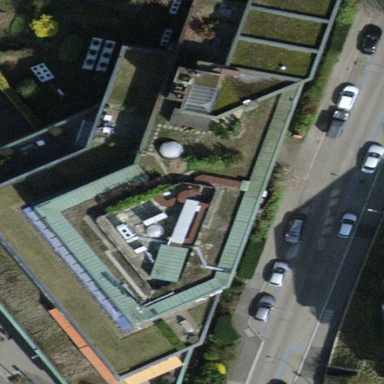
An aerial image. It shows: Office building.